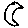
Label: moon